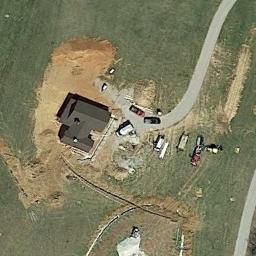
Label: residential